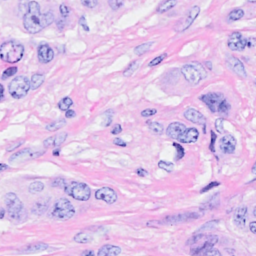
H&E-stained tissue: Breast